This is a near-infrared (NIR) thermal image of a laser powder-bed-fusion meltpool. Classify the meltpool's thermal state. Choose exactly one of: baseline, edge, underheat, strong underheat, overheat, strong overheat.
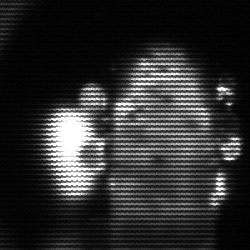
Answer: strong underheat